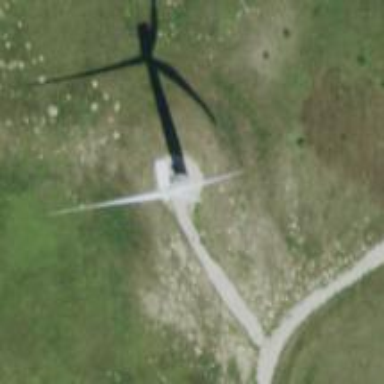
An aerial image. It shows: Wind generator powered by wind. The generator type is horizontal axis and it uses wind turbines.